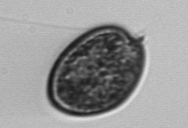
Label: Prorocentrum